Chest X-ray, PA view. Patient: 53 years old, sex M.
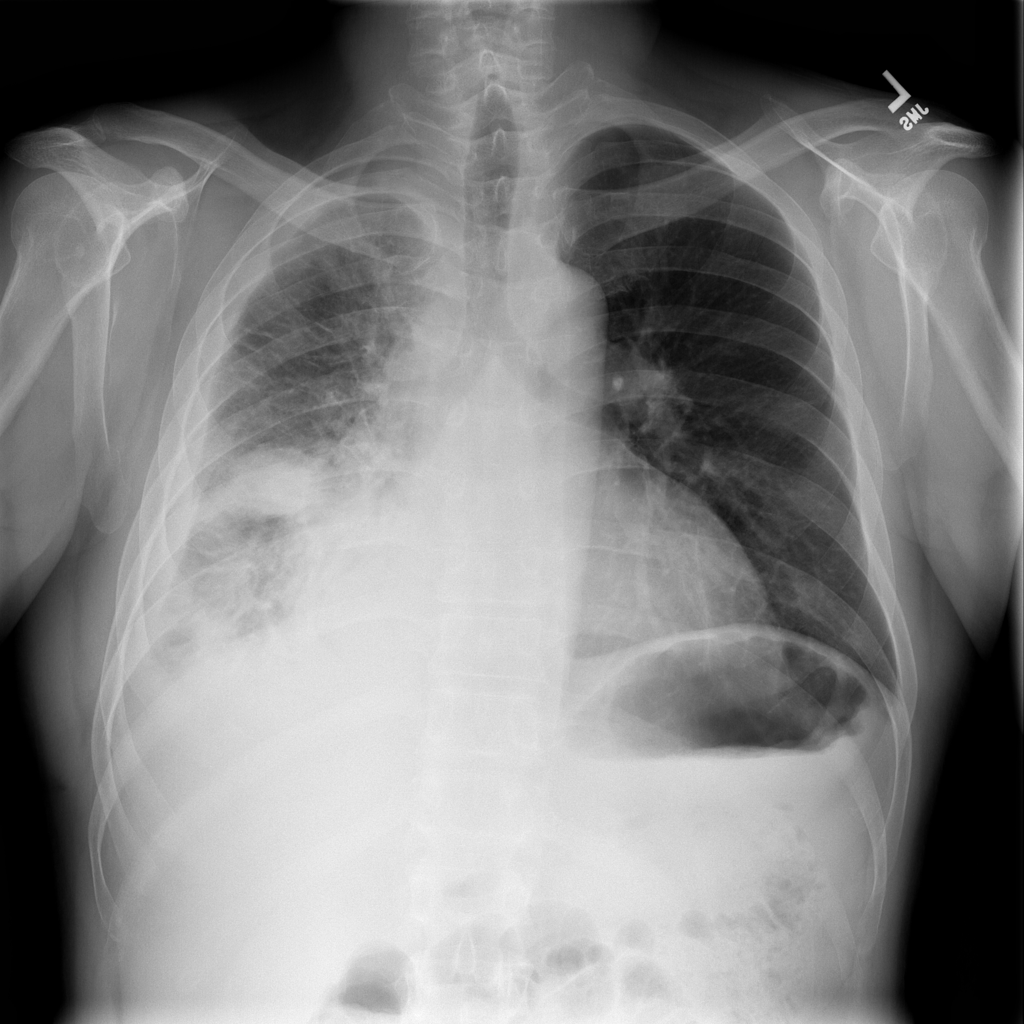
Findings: Effusion, Infiltration, Pleural_Thickening